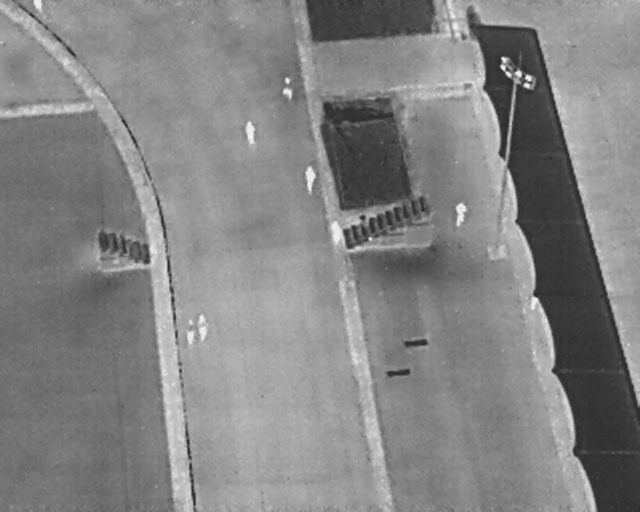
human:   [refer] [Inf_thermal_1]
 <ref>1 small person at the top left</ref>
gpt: <box>[[5, 0, 6, 1, 2]]</box>

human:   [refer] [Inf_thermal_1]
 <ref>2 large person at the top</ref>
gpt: <box>[[42, 15, 46, 18, 2], [37, 24, 41, 27, 177]]</box>

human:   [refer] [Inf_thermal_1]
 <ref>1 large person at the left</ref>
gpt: <box>[[27, 63, 32, 65, 2]]</box>